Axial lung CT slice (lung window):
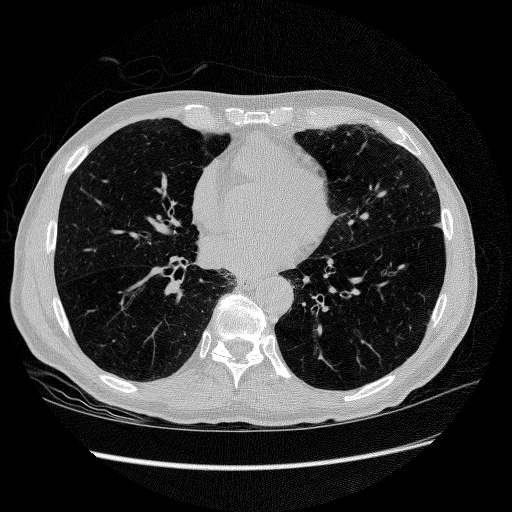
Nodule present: no